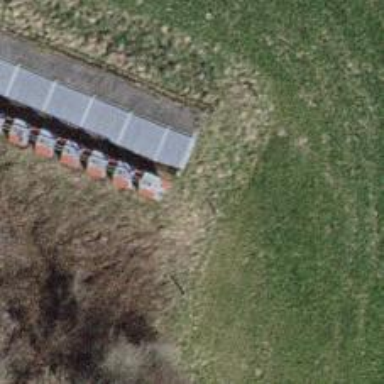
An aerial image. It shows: Retaining wall.